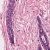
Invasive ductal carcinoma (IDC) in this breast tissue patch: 0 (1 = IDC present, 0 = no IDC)